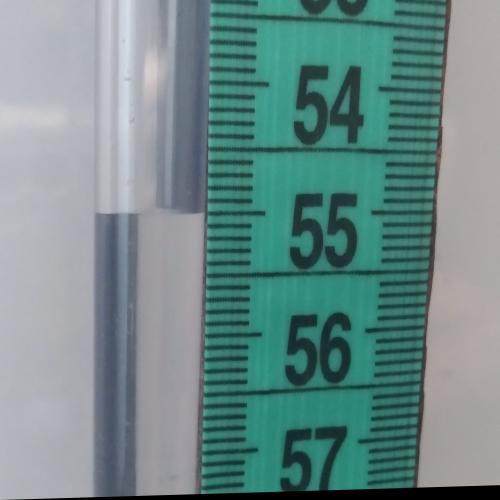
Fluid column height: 55.0 cm